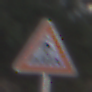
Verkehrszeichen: FussgaengerueberwegLinks
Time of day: MorningAfternoon
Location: Outdoor (Nature)
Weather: PartlyCloudy
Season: NotSpecified
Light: Natural